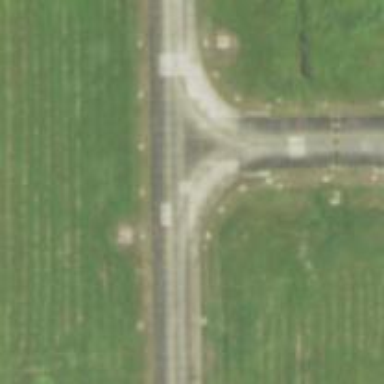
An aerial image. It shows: Image of taxiway at airport.